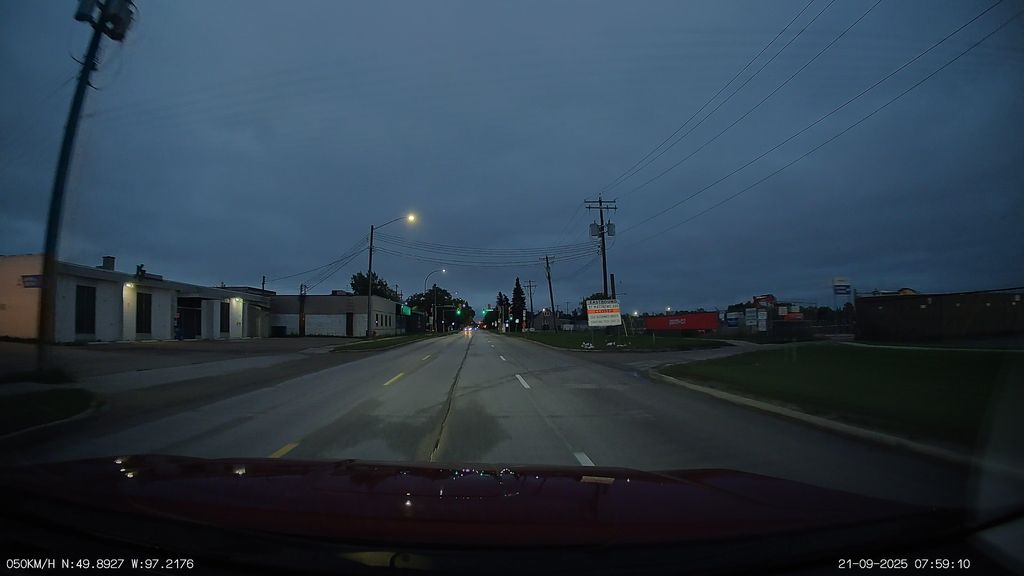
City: winnipeg